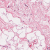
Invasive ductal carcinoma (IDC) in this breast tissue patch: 0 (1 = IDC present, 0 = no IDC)